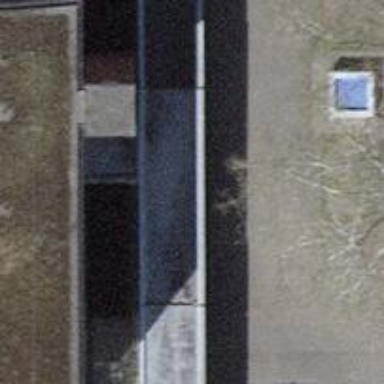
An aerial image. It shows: View of roof of building.